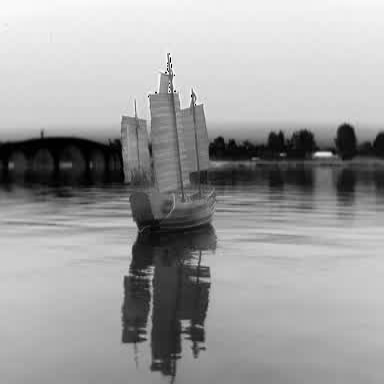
There is a sailboat in the infrared image.